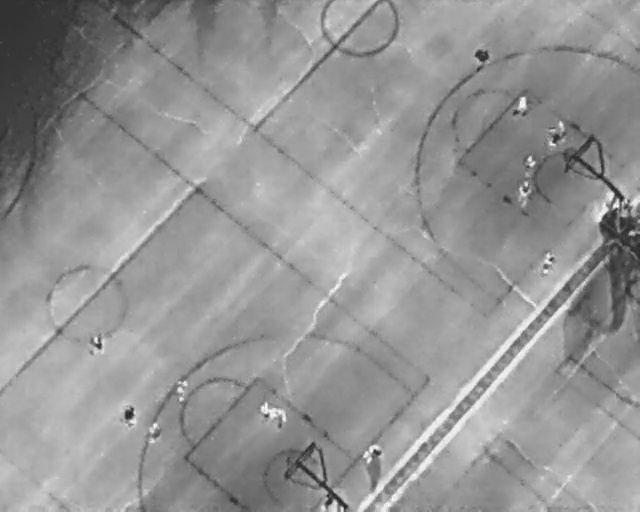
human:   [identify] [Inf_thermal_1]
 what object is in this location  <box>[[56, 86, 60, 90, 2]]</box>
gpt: <ref>1 large person at the bottom</ref>